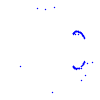
Particle: pion